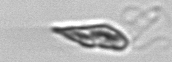
Label: Euglena